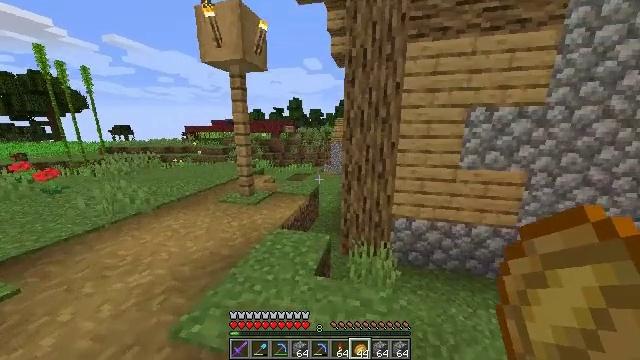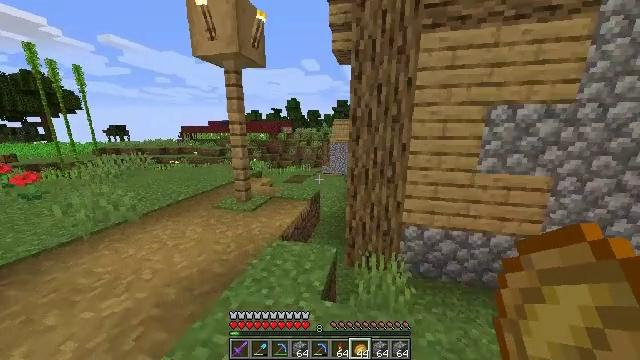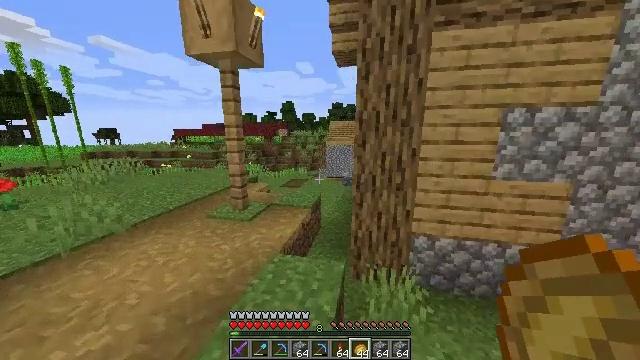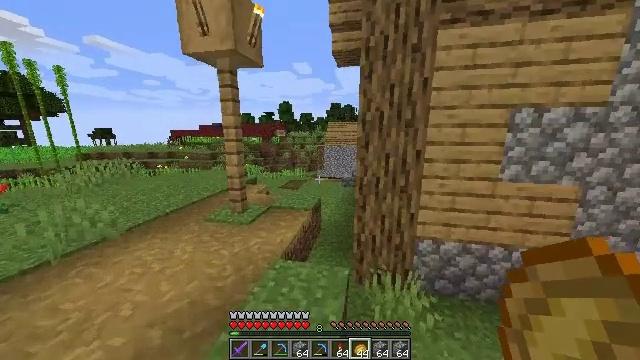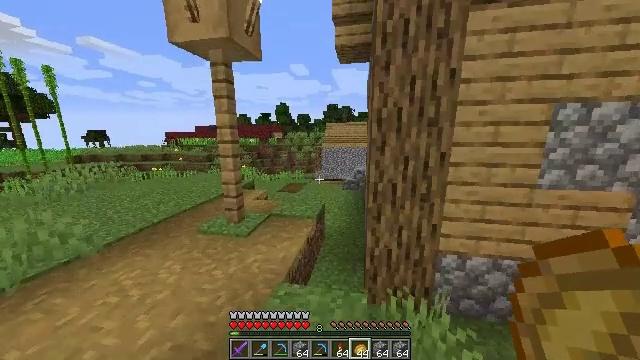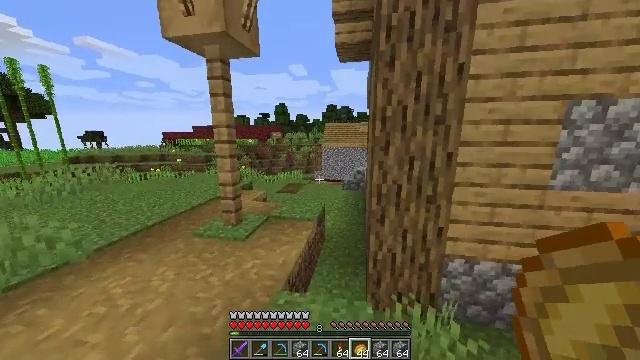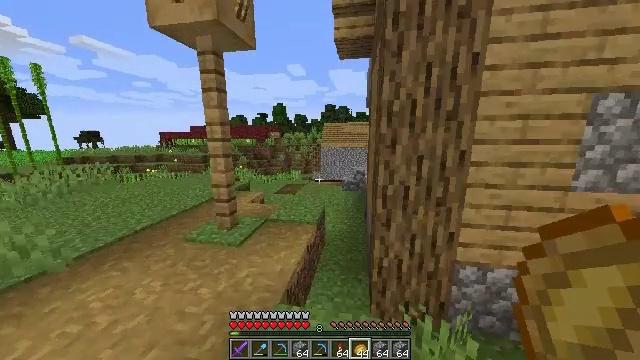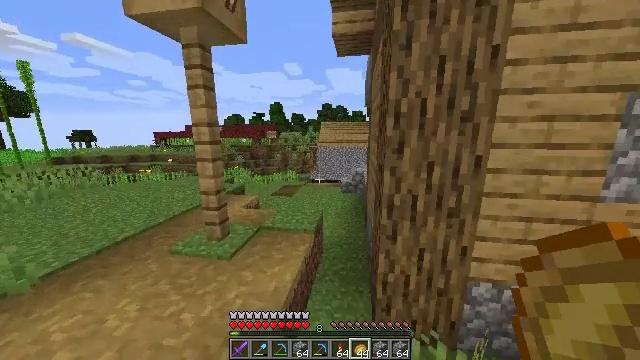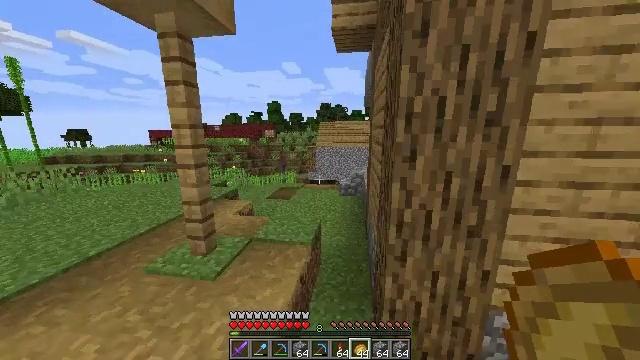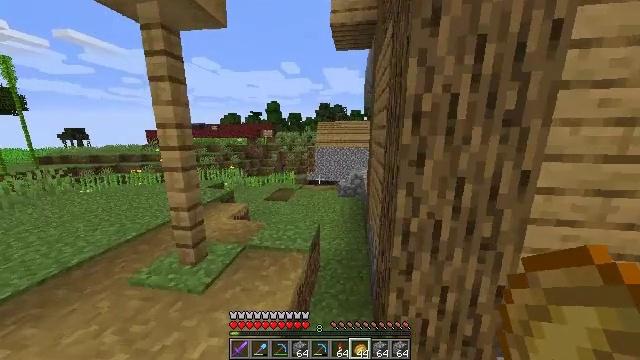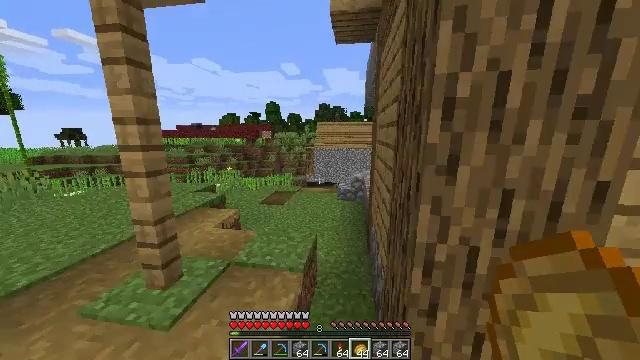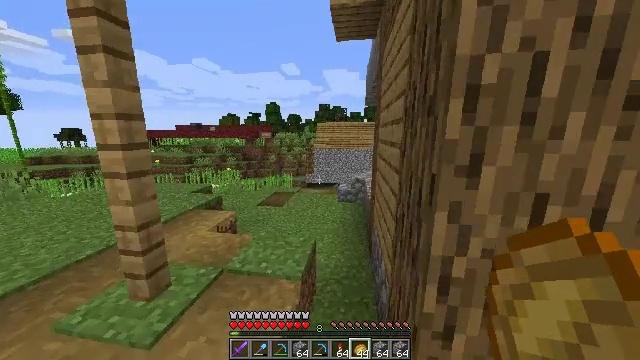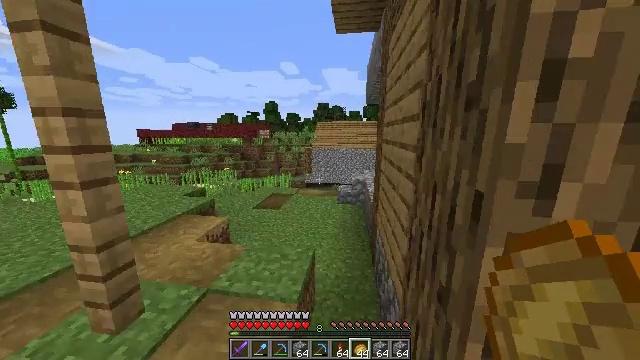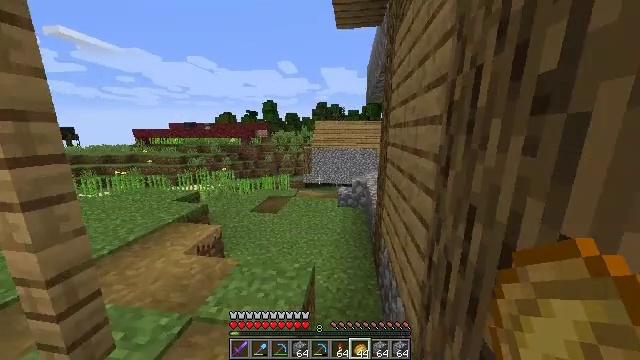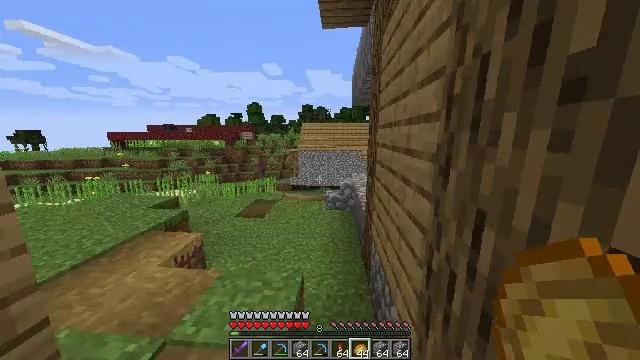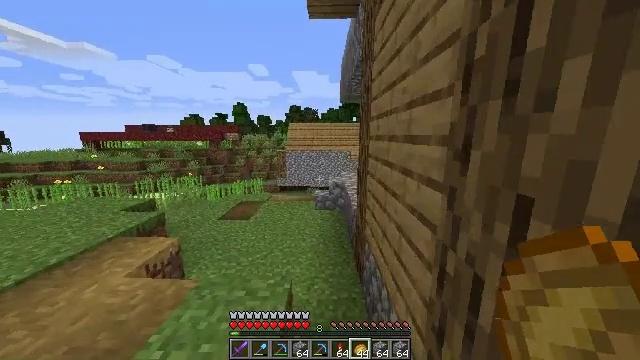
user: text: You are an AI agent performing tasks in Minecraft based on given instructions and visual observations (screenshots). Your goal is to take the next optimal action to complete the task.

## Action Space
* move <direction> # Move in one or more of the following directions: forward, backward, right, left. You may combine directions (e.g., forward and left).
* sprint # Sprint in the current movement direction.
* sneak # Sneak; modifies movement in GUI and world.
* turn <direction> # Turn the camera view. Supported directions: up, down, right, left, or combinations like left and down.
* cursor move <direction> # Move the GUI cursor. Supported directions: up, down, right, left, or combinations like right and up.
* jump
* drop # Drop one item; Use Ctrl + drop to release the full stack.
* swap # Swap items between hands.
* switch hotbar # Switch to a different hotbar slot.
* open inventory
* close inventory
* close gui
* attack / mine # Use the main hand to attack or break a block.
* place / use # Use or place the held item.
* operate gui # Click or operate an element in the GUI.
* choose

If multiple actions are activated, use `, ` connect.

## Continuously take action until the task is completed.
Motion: motion action
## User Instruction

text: Use a pickaxe to gather the ender chest.
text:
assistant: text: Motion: move forward and move left
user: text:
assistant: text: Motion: move forward and move left, turn right
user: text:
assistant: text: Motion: move forward
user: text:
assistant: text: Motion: move forward
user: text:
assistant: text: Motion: move forward
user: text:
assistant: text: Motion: move forward
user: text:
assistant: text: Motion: move forward
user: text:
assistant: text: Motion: move forward
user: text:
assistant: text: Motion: move forward
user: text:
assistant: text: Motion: move forward
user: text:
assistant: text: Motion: move forward
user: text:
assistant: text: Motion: move forward
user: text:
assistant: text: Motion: move forward
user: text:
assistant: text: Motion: move forward, turn right
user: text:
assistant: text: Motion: move forward, turn right
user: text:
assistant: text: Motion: move forward
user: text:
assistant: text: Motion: move forward
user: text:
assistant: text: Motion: move forward
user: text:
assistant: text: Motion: move forward
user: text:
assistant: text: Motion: move forward
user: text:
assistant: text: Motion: move forward
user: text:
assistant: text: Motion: move forward
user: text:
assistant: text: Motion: move forward
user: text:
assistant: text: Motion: move forward
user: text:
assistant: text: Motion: move forward, turn right
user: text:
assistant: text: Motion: move forward, turn right
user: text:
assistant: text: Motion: move forward, turn right
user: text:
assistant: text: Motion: move forward, turn right
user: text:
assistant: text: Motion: move forward, turn right
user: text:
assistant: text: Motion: move forward, turn right